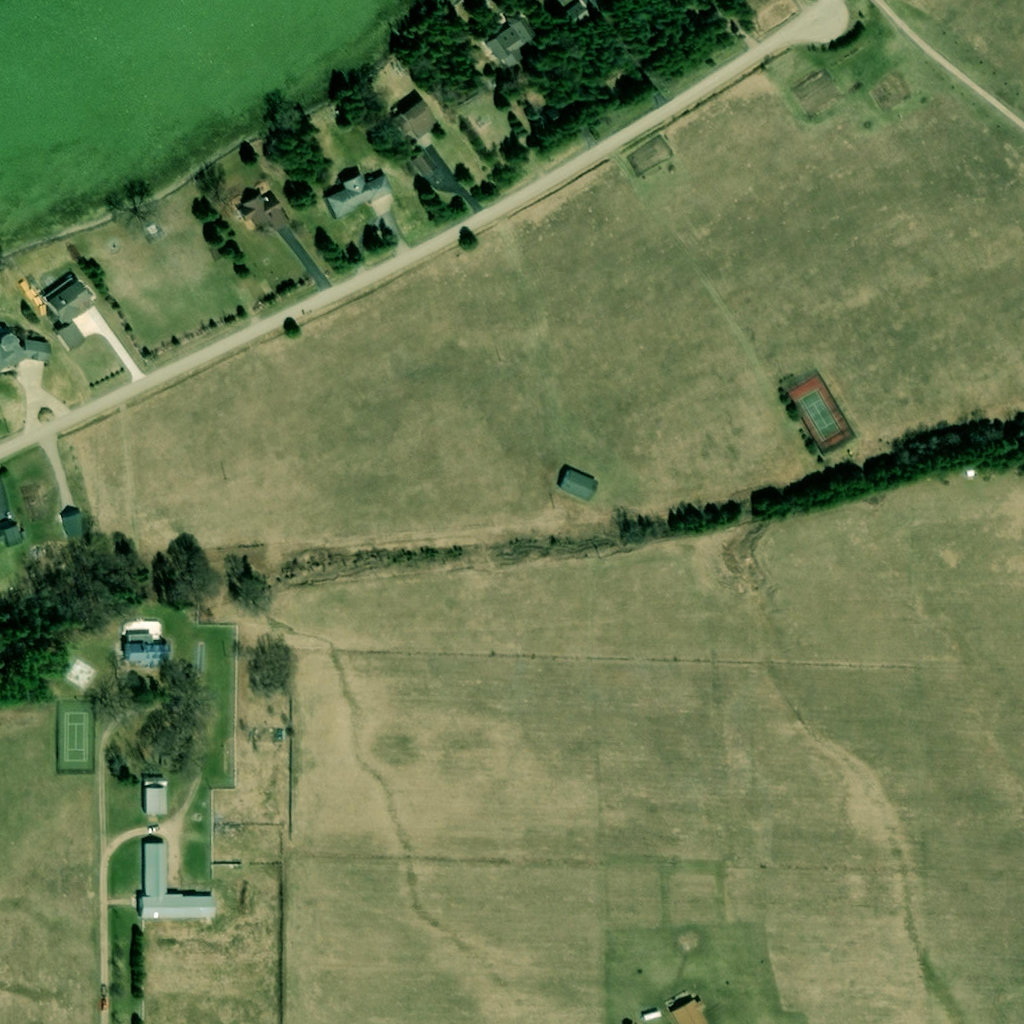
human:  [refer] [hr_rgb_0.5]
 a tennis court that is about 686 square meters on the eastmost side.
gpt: <box>[[76, 36, 83, 44, 0]]</box>